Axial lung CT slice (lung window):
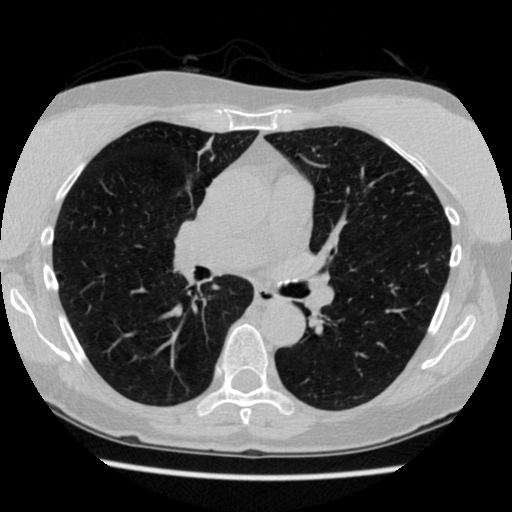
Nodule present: no